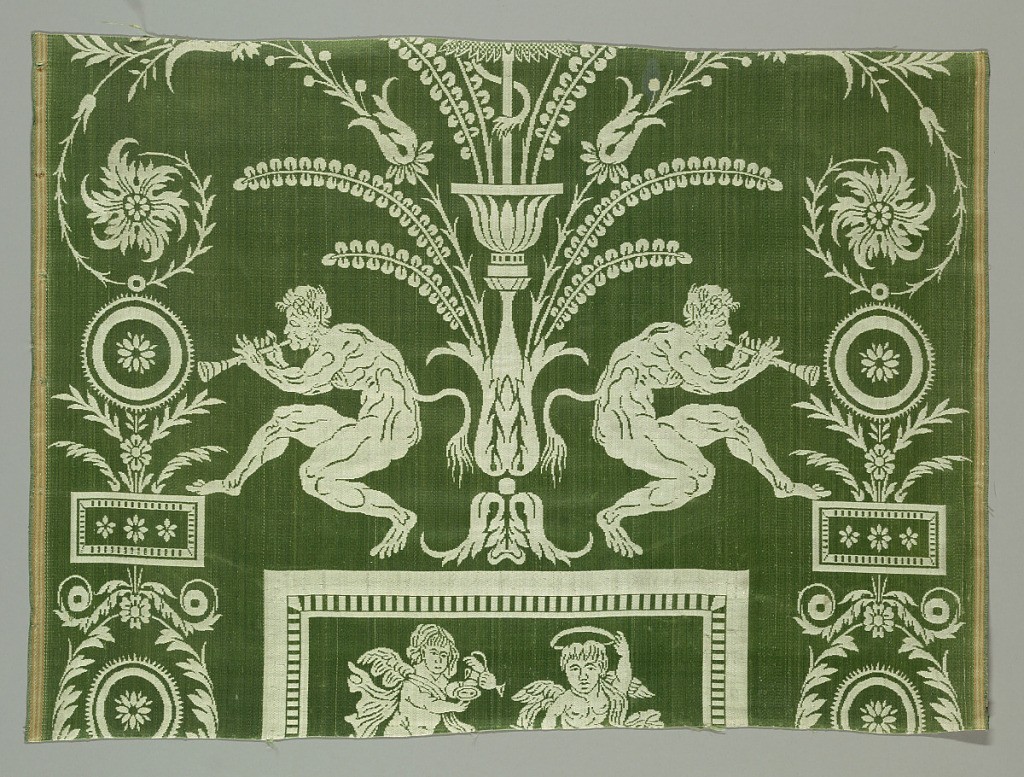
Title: Textile
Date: early 19th century
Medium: silk Technique: 7&1 satin with weft floats bound by supplementary warp
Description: Green and white panel with equestrian and mythological figures, animals and stylized floral motifs. Two attached pieces represent a portion of a larger repeat. The lower panel has addorsed figures of Pan piping along with stylized frames, flowers, medallions, water birds, and a lion. The upper portion depicts a central group mounted on horseback within a frame. Flowers and garlands surround the sides of the frame.